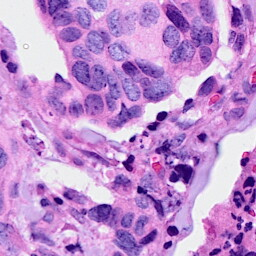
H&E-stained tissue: Breast